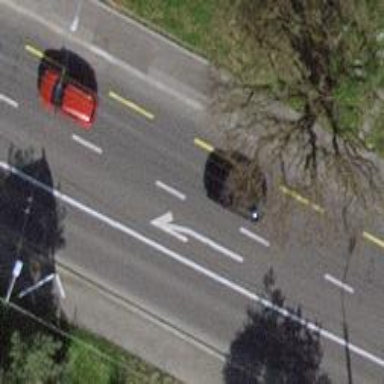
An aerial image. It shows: Secondary road with asphalt surface. Both sides have sidewalks. There are trolley wires above and cycle track on the left side.